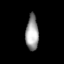
Tissue: lung
Cell type: Myeloid cells
Senescence score: 0.5556
Nuclear area (px): 436
Mean DAPI intensity: 156.278